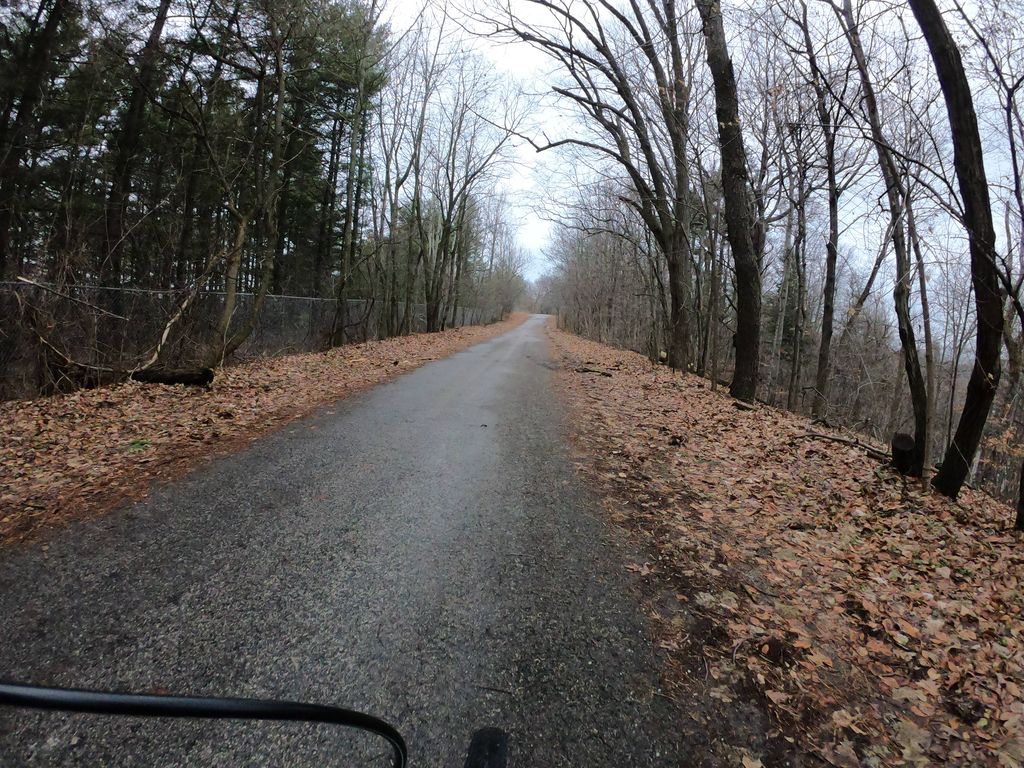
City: kitchener-waterloo